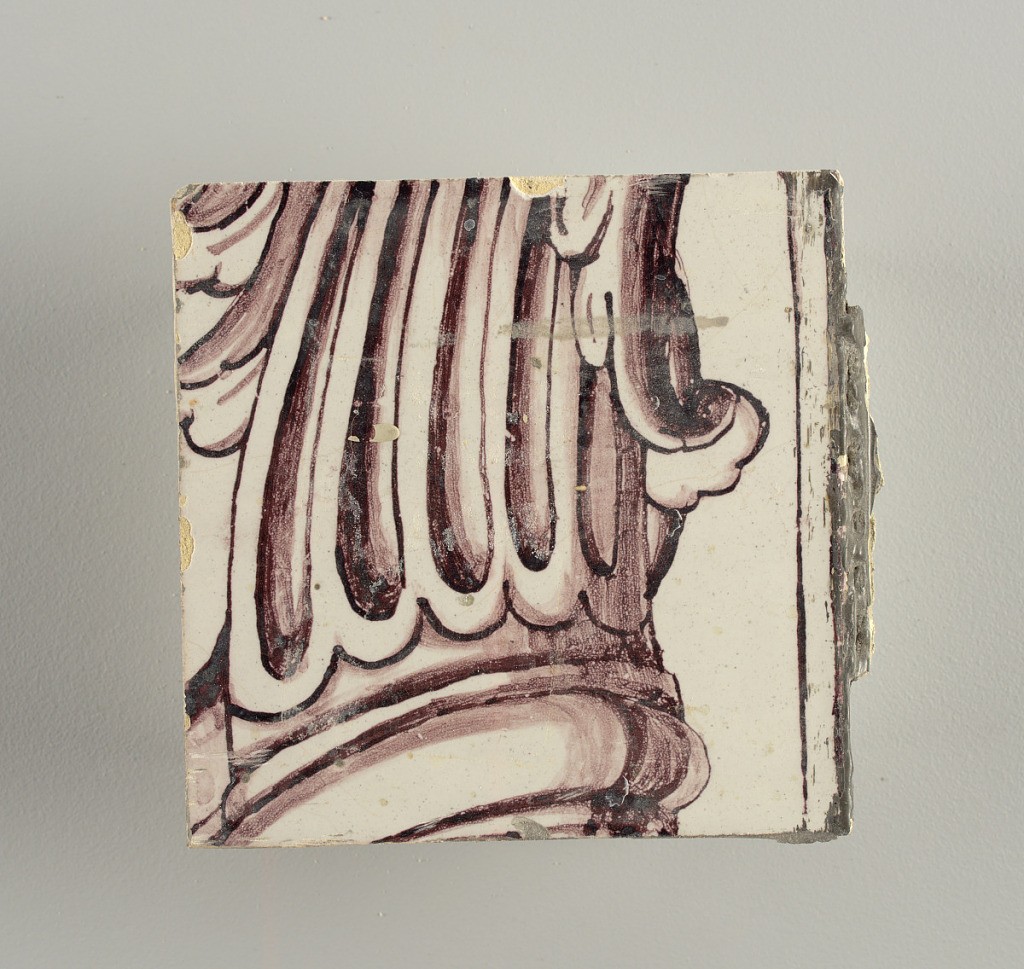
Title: Wall facing
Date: ca. 1725
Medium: tin-glazed earthenware, underglaze
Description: Running design for a frieze or a dado, composed of scrolls of foliage and strapwork, and four repeating motifs--a seated woman in a small upright oval medallion, a putto seated on a rocailled base, and strapwork in axial pattern.  The various panels, A to F, show various repeats of the same design, all being five tiles high and a varying number of tiles wide.